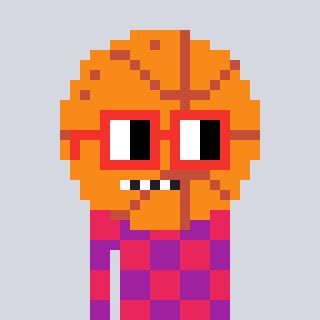
a pixel art character with square red glasses, a basketball-shaped head and a magenta-colored body on a cool background